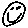
Label: smiley face